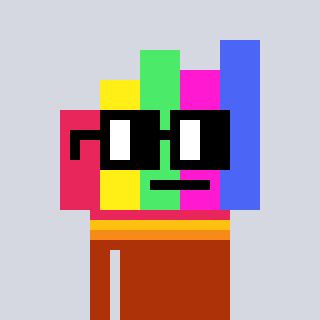
a pixel art character with square black glasses, a bar chart-shaped head and a hotbrown-colored body on a cool background